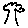
Label: tree